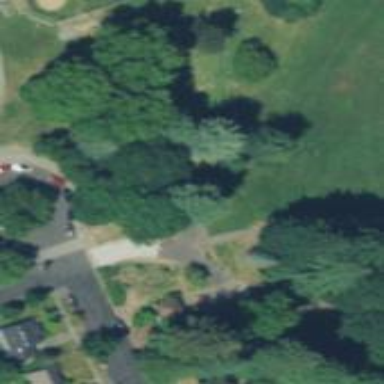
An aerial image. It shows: Disc golf pitch for leisure sports on the land.